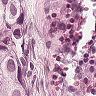
Metastatic tissue present: yes